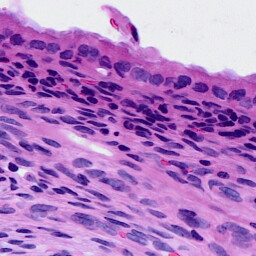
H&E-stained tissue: Cervix